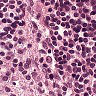
Metastatic tissue present: no